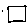
Label: square